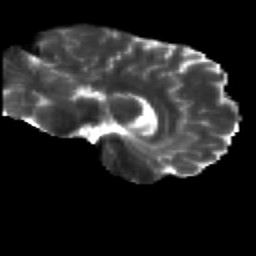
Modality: T2w
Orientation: sagittal
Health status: healthy
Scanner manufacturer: siemens
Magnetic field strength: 3 T
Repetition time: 12 s
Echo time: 0.092 s